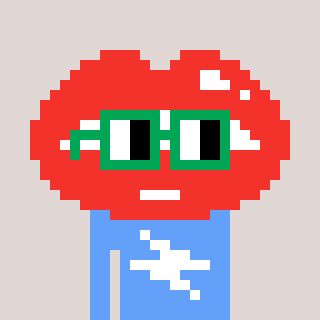
a pixel art character with square green glasses, a lips-shaped head and a blue-colored body on a warm background